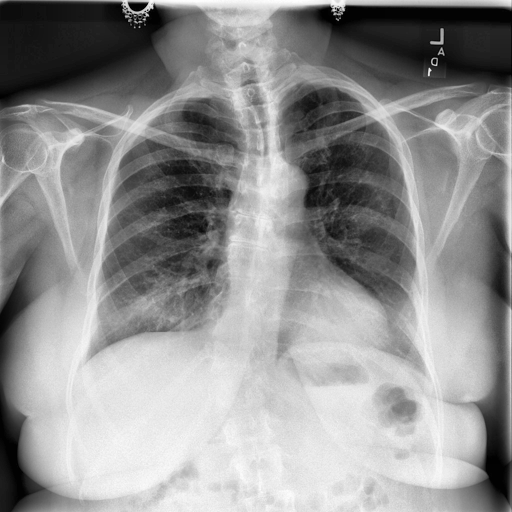
Finding: NORMAL